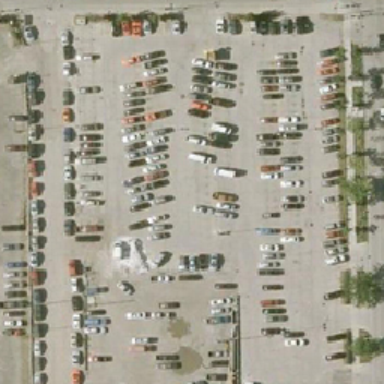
Some automobiles are parked beside the trees lined up in square parking .